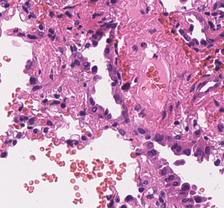
Tumor epithelial tissue: yes
Tumor-associated stroma tissue: yes
Normal tissue: no